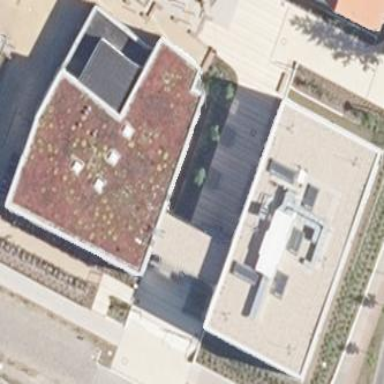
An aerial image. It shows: School building.